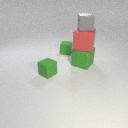
large green rubber cube to the right of small green rubber cube